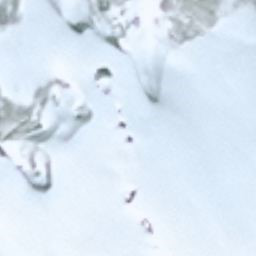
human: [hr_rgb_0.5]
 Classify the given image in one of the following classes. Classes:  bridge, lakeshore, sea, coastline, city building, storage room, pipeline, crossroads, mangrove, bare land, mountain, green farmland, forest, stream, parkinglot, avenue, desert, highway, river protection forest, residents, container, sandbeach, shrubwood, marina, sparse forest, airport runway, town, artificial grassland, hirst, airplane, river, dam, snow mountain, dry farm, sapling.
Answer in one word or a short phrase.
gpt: snow mountain